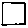
Label: square